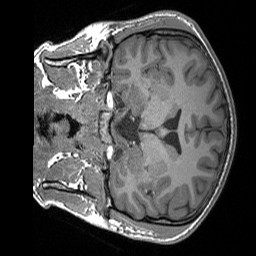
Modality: T1w
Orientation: coronal
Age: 21
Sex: male
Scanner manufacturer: siemens
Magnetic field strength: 3 T
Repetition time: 1.56 s
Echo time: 0.00207 s